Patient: sex M, age 73
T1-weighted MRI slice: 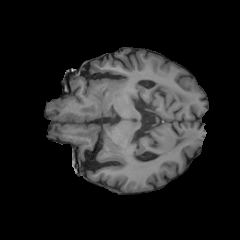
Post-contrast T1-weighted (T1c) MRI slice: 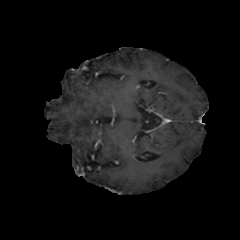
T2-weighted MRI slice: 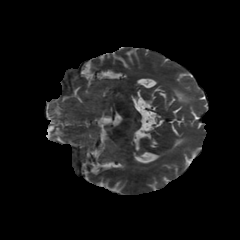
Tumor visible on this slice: no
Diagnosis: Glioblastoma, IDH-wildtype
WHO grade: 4